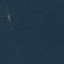
Land use / land cover: Forest